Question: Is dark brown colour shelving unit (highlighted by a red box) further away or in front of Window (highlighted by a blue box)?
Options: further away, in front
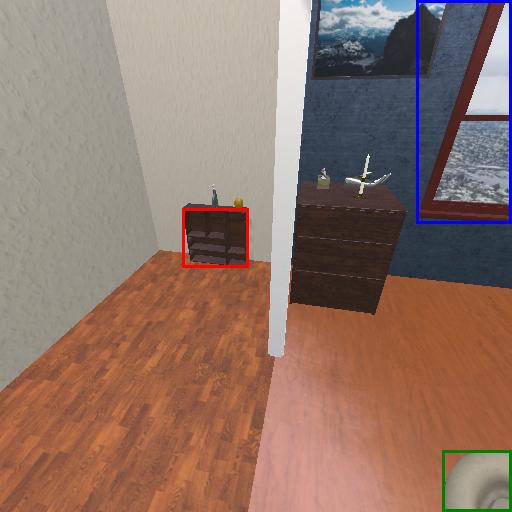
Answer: further away